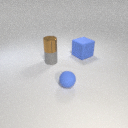
large blue rubber cube to the right of small blue rubber sphere